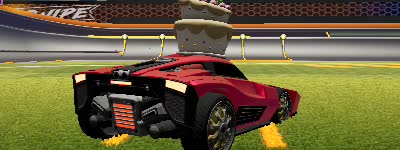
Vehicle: breakout